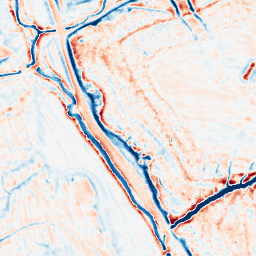
Category: edge_preserving
Decomposition family: bilateral
Decomposition parameters: d: 15
sigma_color: 150
sigma_space: 100
Upsampling method: regularized
Upsampling parameters: scale: 4
lambda_reg: 0.01
Upsampling scale: 4